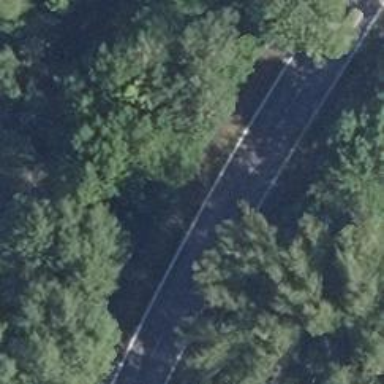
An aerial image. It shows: Secondary road on asphalt bridge.